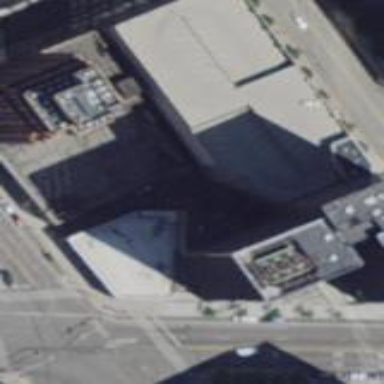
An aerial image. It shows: Office building.